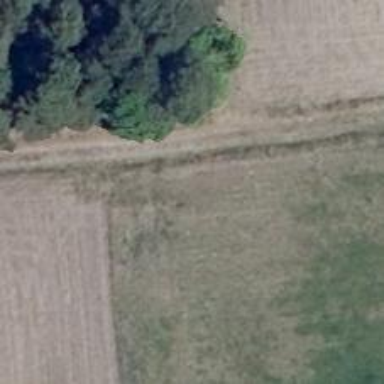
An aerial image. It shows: Hunting stand.